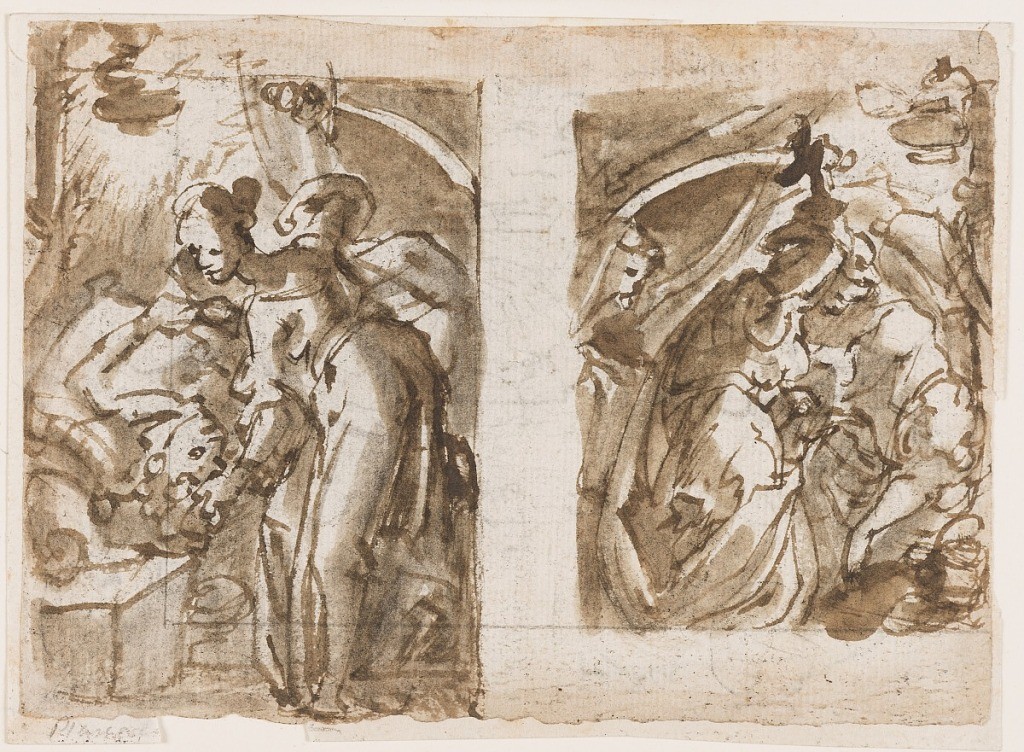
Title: Two Views of Judith and Holofernes
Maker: Jan van der Straet, called Stradanus, Flemish, 1523–1605
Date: ca. 1585 – 1605
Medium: Recto: pen and brown ink, brush and brown wash with black chalk on laid paper Verso: pen and brown ink on laid paper
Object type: Drawing
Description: Recto, left: Judith is shown looking toward the left, with her right arm raised above her head, sword in hand. With her left hand, she pulls Holofernes' hair to expose his neck. At right, the image is seen in reverse and from the opposite angle: Judith appears at right, with right arm raised.
Verso: A semi-circular stone niche is built into a mountainside, allowing water to flow through.